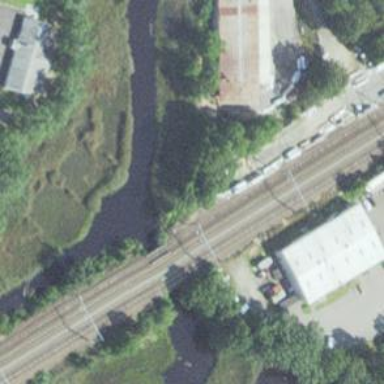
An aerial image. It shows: Abandoned railway spur.